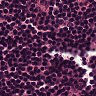
Metastatic tissue present: no